Question: I have an 'NSBezierPath' that makes a rounded rectangle but the corners of it look choppy and appear brighter that the rest of the stroke when viewed at full scale. My code is:
'''
NSBezierPath *path = [NSBezierPath bezierPath];
[path appendBezierPathWithRoundedRect:NSMakeRect(0, 0, [self bounds].size.width, [self bounds].size.height) xRadius:5 yRadius:5];
NSGradient *fill = [[NSGradient alloc] initWithColorsAndLocations:[NSColor colorWithCalibratedRed:0.247 green:0.251 blue:0.267 alpha:0.6],0.0,[NSColor colorWithCalibratedRed:0.227 green:0.227 blue:0.239 alpha:0.6],0.5,[NSColor colorWithCalibratedRed:0.180 green:0.188 blue:0.196 alpha:0.6],0.5,[NSColor colorWithCalibratedRed:0.137 green:0.137 blue:0.157 alpha:0.6],1.0, nil];
[fill drawInBezierPath:path angle:-90.0];
[[NSColor lightGrayColor] set];
[path stroke];
'''
Heres a picture of 2 of the corners (Its not as obvious in a small picture):

Anyone know what's causing this? Am I just missing something?
Thanks for any help
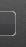
Answer: The straight lines of the roundrect are exactly on the borders of the view, so half the width of each line is getting cut off. (As if they were on a subpixel.)
Try changing
'''
NSMakeRect(0, 0, [self bounds].size.width, [self bounds].size.height)
'''
to
'''
NSMakeRect(0.5, 0.5, [self bounds].size.width - 1, [self bounds].size.height - 1)
'''
If an 'NSBezierPath' ever looks a bit weird or blurry, try shifting it over half a pixel.